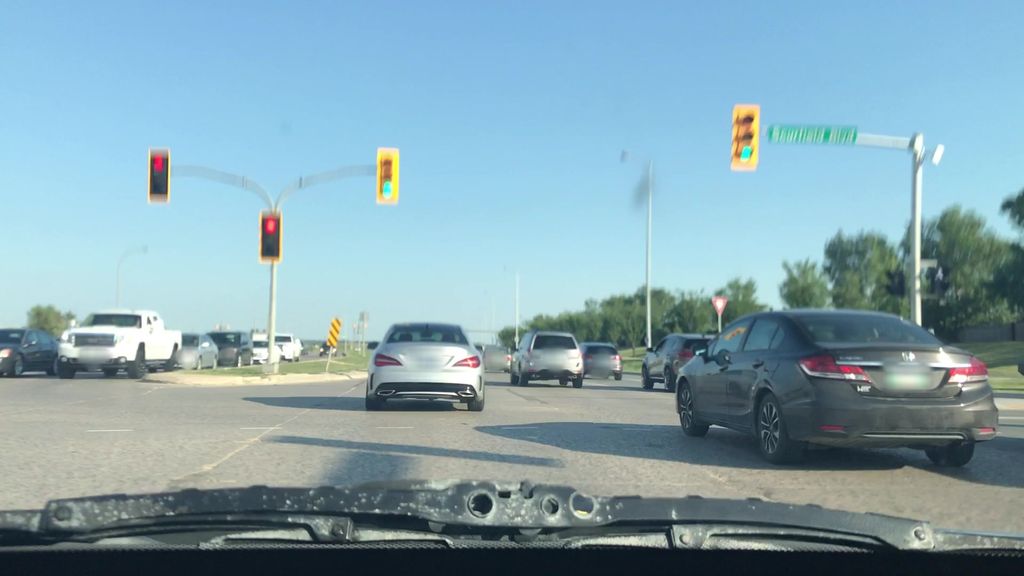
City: winnipeg